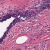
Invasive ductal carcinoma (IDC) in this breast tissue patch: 0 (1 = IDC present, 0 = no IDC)